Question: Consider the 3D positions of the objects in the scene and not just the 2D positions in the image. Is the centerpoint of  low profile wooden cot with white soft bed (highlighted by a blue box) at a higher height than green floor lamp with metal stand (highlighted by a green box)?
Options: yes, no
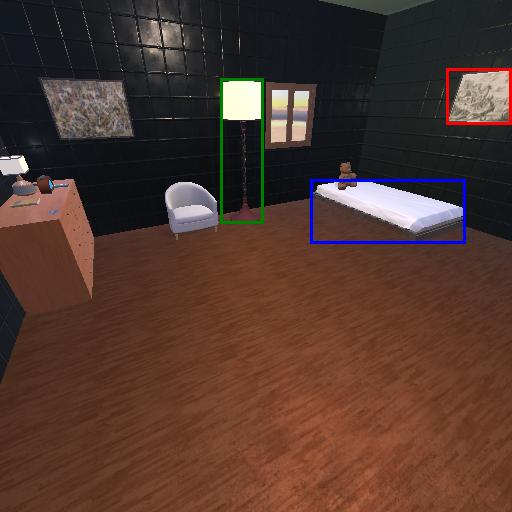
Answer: yes